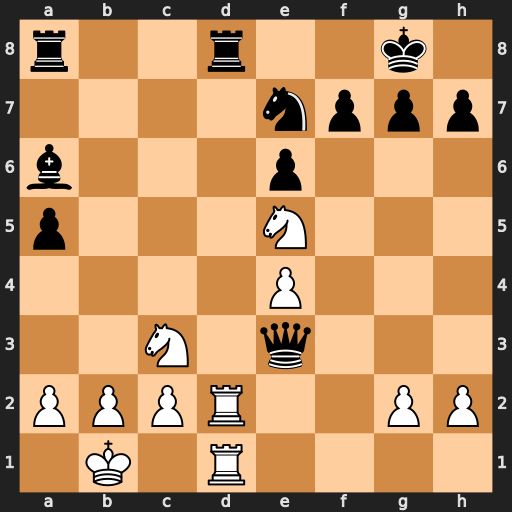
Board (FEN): r2r2k1/4nppp/b3p3/p3N3/4P3/2N1q3/PPPR2PP/1K1R4
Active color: w
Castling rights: -
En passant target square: -
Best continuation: Rxd8+ Rxd8 Rxd8#